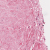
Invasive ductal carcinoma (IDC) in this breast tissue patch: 0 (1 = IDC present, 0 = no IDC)